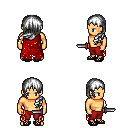
a pixel art fantasy rpg character, male body template, human, tanned skin, red tattered cape, red pants, white left-swept hairstyle, ghillies, dagger, four views (front, back, left, right), 2x2 character sprite sheet, small pixel art, hard edges, no anti-aliasing